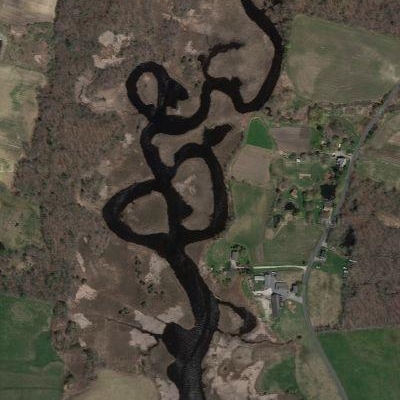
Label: RiverLake